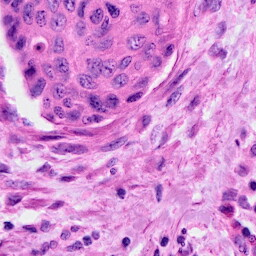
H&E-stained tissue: Cervix